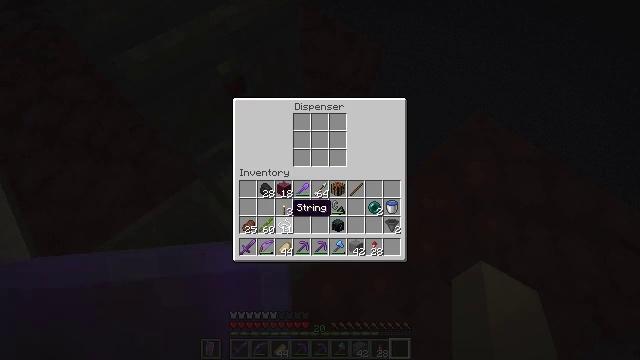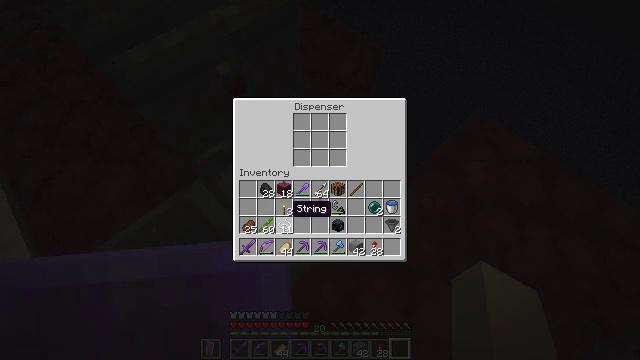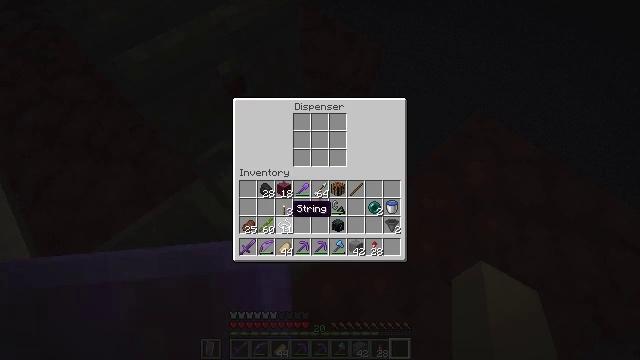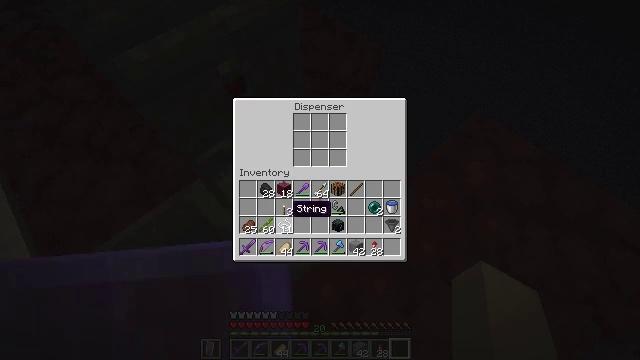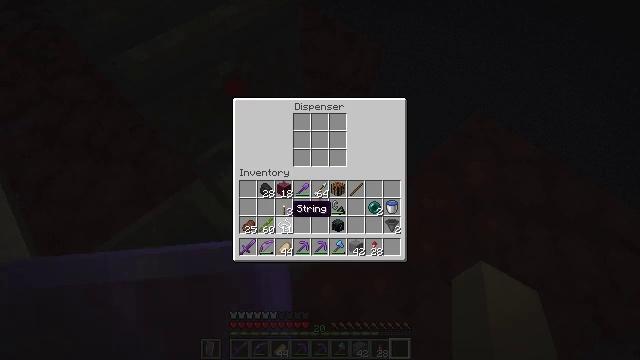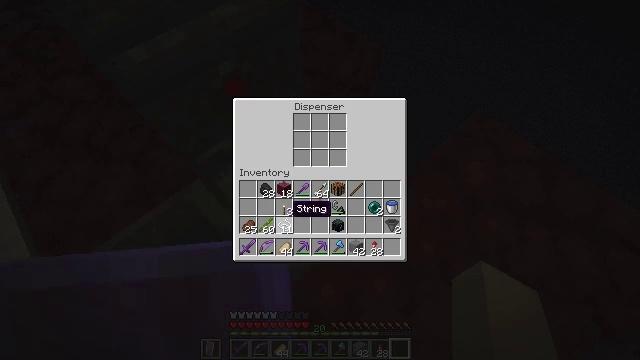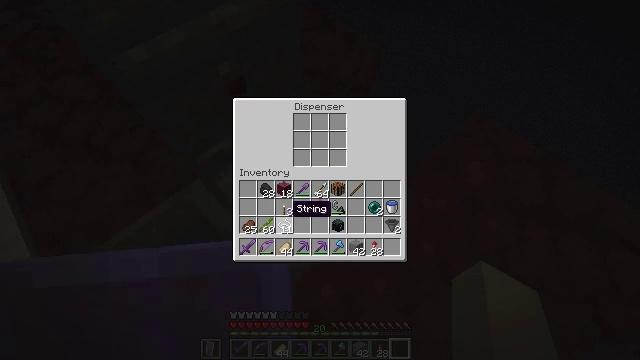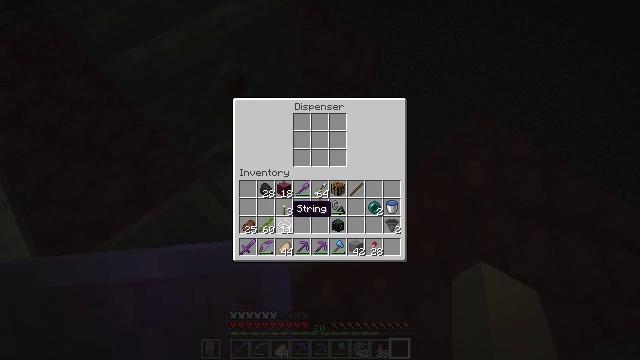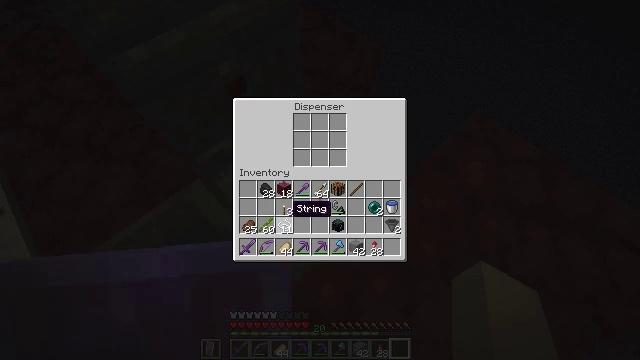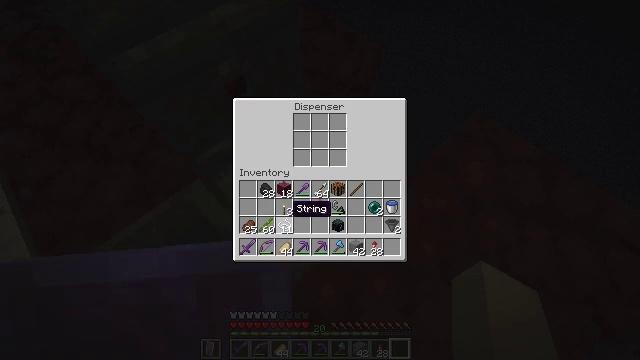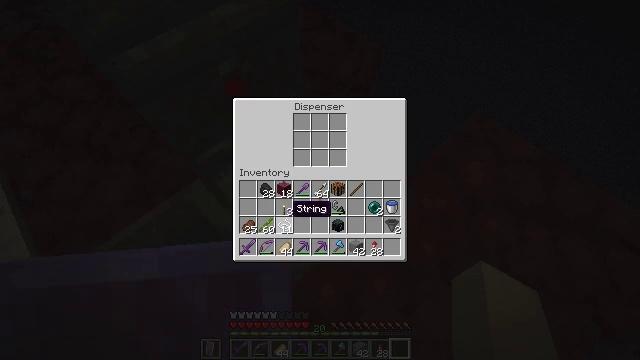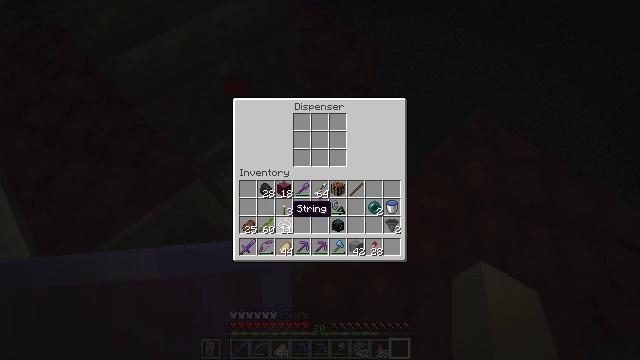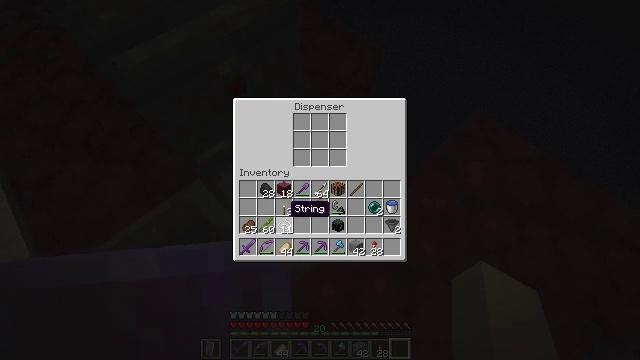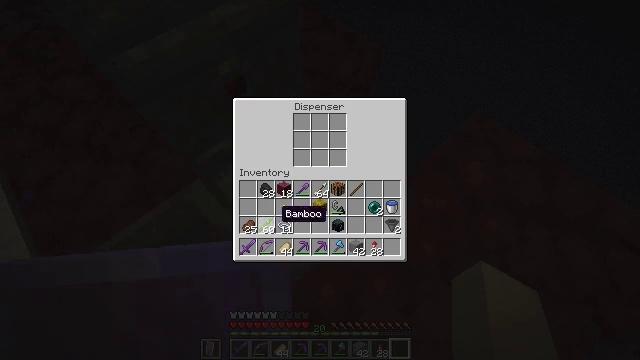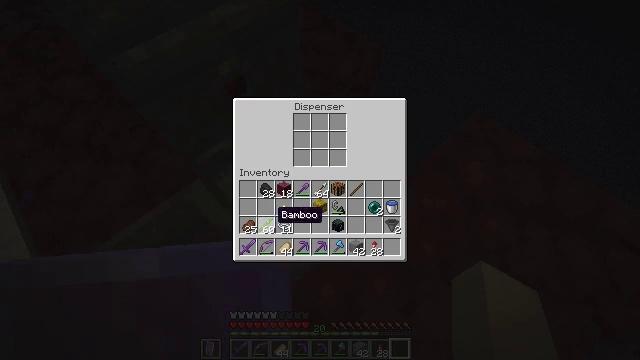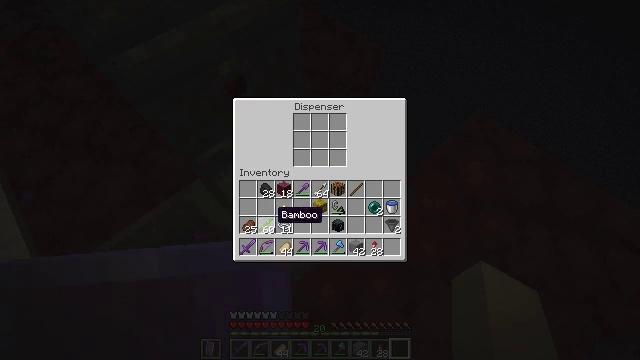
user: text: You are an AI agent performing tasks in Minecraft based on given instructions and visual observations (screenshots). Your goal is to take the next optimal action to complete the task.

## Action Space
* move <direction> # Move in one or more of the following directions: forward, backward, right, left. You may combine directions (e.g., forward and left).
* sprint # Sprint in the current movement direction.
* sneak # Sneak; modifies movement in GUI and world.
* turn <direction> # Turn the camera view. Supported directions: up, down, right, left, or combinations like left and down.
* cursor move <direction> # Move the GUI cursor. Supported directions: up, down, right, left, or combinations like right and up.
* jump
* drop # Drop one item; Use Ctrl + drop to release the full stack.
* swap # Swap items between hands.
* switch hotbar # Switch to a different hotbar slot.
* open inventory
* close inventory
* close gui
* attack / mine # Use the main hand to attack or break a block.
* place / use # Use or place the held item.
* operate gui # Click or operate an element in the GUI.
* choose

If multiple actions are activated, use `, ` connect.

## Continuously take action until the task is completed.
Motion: motion action
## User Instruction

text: Mine a chest to move it.
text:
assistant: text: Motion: no_op
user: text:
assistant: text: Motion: no_op
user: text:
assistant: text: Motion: no_op
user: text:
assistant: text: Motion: no_op
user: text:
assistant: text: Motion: no_op
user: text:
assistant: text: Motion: no_op
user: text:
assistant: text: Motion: no_op
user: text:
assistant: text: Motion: no_op
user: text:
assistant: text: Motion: no_op
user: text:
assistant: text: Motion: no_op
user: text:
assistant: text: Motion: no_op
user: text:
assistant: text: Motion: no_op
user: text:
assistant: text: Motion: turn left
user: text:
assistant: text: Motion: no_op
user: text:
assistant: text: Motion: no_op
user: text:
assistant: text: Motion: no_op
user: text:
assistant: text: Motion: no_op
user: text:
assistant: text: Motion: attack / mine
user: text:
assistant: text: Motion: attack / mine
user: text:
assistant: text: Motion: attack / mine
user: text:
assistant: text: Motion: attack / mine
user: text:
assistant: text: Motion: turn up
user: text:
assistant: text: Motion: turn up
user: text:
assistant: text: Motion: turn right and up
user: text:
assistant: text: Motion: turn right and up
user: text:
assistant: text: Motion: turn right and up
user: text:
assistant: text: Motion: no_op
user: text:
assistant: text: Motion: no_op
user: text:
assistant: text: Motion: no_op
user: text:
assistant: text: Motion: no_op